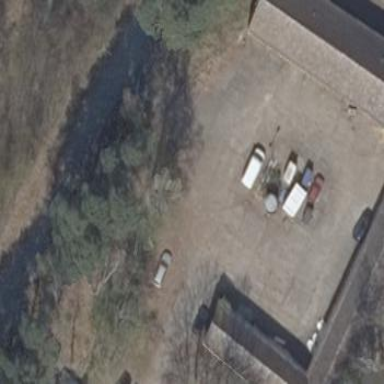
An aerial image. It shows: Parking area.